Question: I downloaded the <URL> and am trying to set it up on my local system. But i am unable to.
I also downloaded the <URL> which is needed in google tv video player example. I added the leftnavbar library project int it as shown in the following image:

But when i try to run the application, i get errors. LogCat is a follows:
'''
01-28 21:50:22.017: I/dalvikvm(1065): Could not find method com.example.google.tv.leftnavbar.LeftNavBarService.instance, referenced from method com.example.tv.videoplayer.Style1Activity.onCreate
01-28 21:50:22.017: W/dalvikvm(1065): VFY: unable to resolve static method 59: Lcom/example/google/tv/leftnavbar/LeftNavBarService;.instance ()Lcom/example/google/tv/leftnavbar/LeftNavBarService;
01-28 21:50:22.027: D/dalvikvm(1065): VFY: replacing opcode 0x71 at 0x0003
01-28 21:50:22.087: I/dalvikvm(1065): Could not find method com.example.google.tv.leftnavbar.LeftNavBar.setNavigationMode, referenced from method com.example.tv.videoplayer.Style1Activity.onDataComplete
01-28 21:50:22.087: W/dalvikvm(1065): VFY: unable to resolve virtual method 55: Lcom/example/google/tv/leftnavbar/LeftNavBar;.setNavigationMode (I)V
01-28 21:50:22.087: D/dalvikvm(1065): VFY: replacing opcode 0x6e at 0x0010
01-28 21:50:22.146: I/dalvikvm(1065): Could not find method com.example.google.tv.leftnavbar.LeftNavBar.newTab, referenced from method com.example.tv.videoplayer.Style1Activity.onDataComplete
01-28 21:50:22.146: W/dalvikvm(1065): VFY: unable to resolve virtual method 53: Lcom/example/google/tv/leftnavbar/LeftNavBar;.newTab ()Landroid/app/ActionBar$Tab;
01-28 21:50:22.146: D/dalvikvm(1065): VFY: replacing opcode 0x6e at 0x001a
01-28 21:50:22.420: D/AndroidRuntime(1065): Shutting down VM
01-28 21:50:22.420: W/dalvikvm(1065): threadid=1: thread exiting with uncaught exception (group=0x40014760)
01-28 21:50:22.477: E/AndroidRuntime(1065): FATAL EXCEPTION: main
01-28 21:50:22.477: E/AndroidRuntime(1065): java.lang.NoClassDefFoundError: com.example.google.tv.leftnavbar.LeftNavBarService
01-28 21:50:22.477: E/AndroidRuntime(1065): at com.example.tv.videoplayer.Style1Activity.onCreate(Style1Activity.java:59)
01-28 21:50:22.477: E/AndroidRuntime(1065): at android.app.Instrumentation.callActivityOnCreate(Instrumentation.java:1048)
01-28 21:50:22.477: E/AndroidRuntime(1065): at android.app.ActivityThread.performLaunchActivity(ActivityThread.java:1712)
01-28 21:50:22.477: E/AndroidRuntime(1065): at android.app.ActivityThread.handleLaunchActivity(ActivityThread.java:1764)
01-28 21:50:22.477: E/AndroidRuntime(1065): at android.app.ActivityThread.access$1500(ActivityThread.java:122)
01-28 21:50:22.477: E/AndroidRuntime(1065): at android.app.ActivityThread$H.handleMessage(ActivityThread.java:1002)
01-28 21:50:22.477: E/AndroidRuntime(1065): at android.os.Handler.dispatchMessage(Handler.java:99)
01-28 21:50:22.477: E/AndroidRuntime(1065): at android.os.Looper.loop(Looper.java:132)
01-28 21:50:22.477: E/AndroidRuntime(1065): at android.app.ActivityThread.main(ActivityThread.java:4025)
01-28 21:50:22.477: E/AndroidRuntime(1065): at java.lang.reflect.Method.invokeNative(Native Method)
01-28 21:50:22.477: E/AndroidRuntime(1065): at java.lang.reflect.Method.invoke(Method.java:491)
01-28 21:50:22.477: E/AndroidRuntime(1065): at com.android.internal.os.ZygoteInit$MethodAndArgsCaller.run(ZygoteInit.java:841)
01-28 21:50:22.477: E/AndroidRuntime(1065): at com.android.internal.os.ZygoteInit.main(ZygoteInit.java:599)
01-28 21:50:22.477: E/AndroidRuntime(1065): at dalvik.system.NativeStart.main(Native Method)
01-28 21:50:25.059: W/dalvikvm(1065): threadid=6: spin on suspend #1 threadid=9 (pcf=0)
01-28 21:50:25.667: D/dalvikvm(1065): Temporarily moving tid 1073 to fg (was 0)
01-28 21:50:25.667: D/dalvikvm(1065): Temporarily raised priority on tid 1073 (10 -> 0)
01-28 21:50:25.686: W/dalvikvm(1065): threadid=6: spin on suspend resolved in 1687 msec
01-28 21:50:25.686: D/dalvikvm(1065): Restored policy of 1073 to 0
01-28 21:50:25.686: D/dalvikvm(1065): Restored priority on 1073 to 10
01-28 21:50:25.897: D/DataActivity(1065): start of doInBackground
01-28 21:50:26.932: D/DataActivity(1065): Finished - all is well
01-28 21:52:01.486: I/Process(1065): Sending signal. PID: 1065 SIG: 9
'''
I have also tried the JAR file of LeftNavBar Library but it also causes errors:
I know it complains about missing but its actually there ... and does not show me any errors while compiling.
thanks.
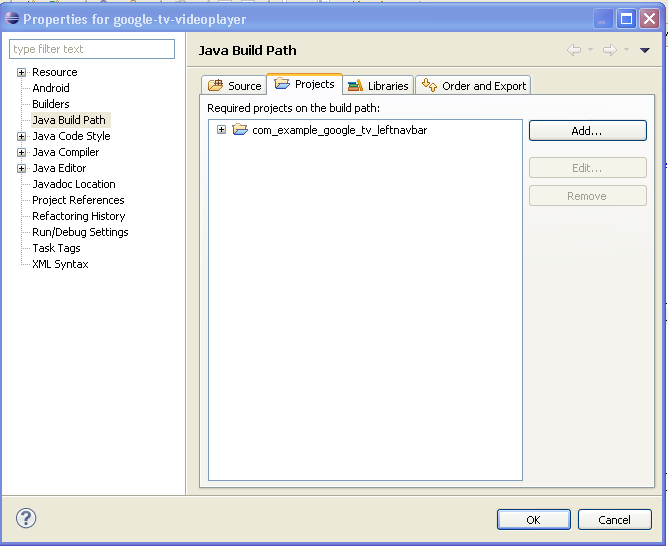
Answer: You should add LeftNavBar library in Eclipse as a Library ( Project > Properties >Android)